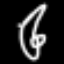
Label: chair